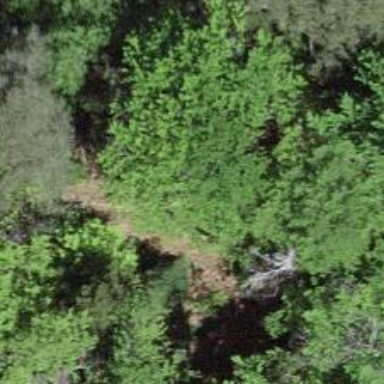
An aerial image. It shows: Path.